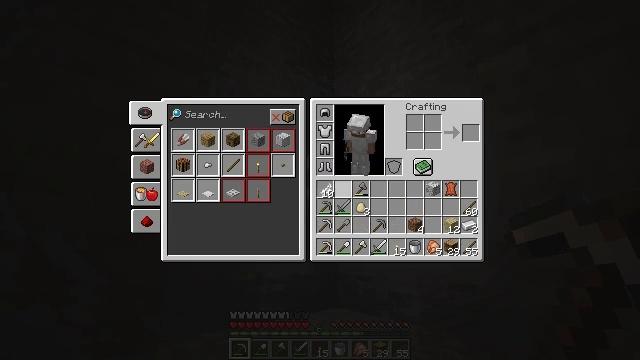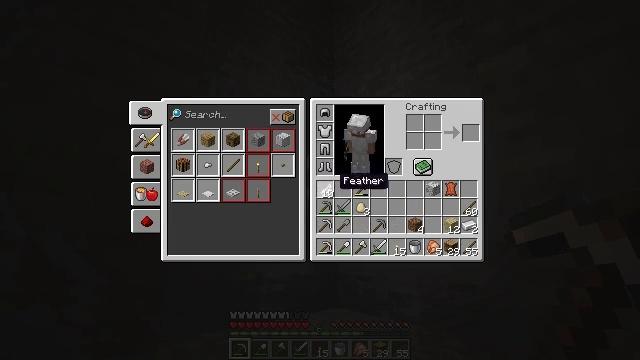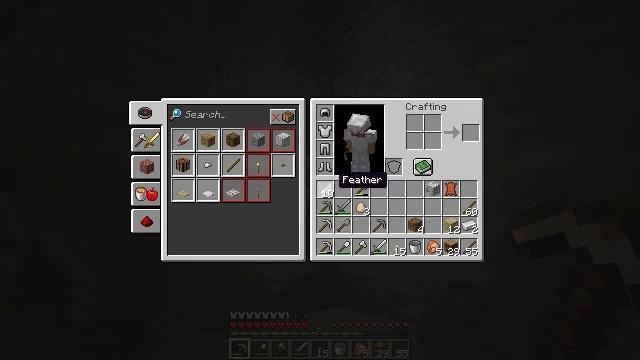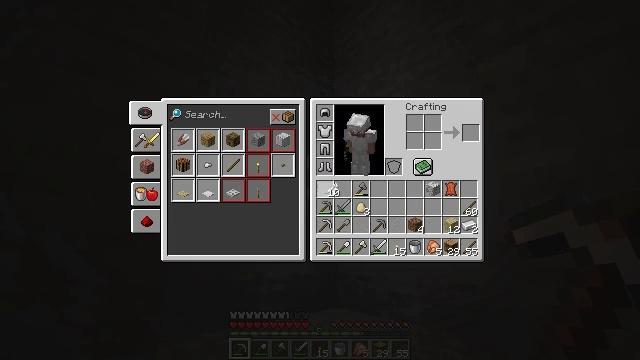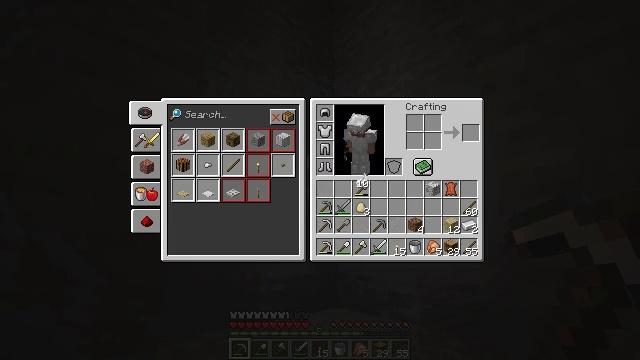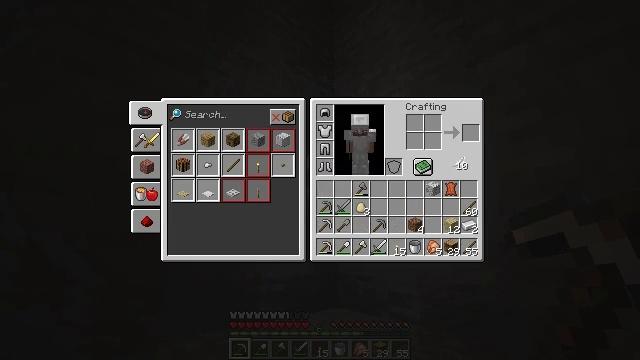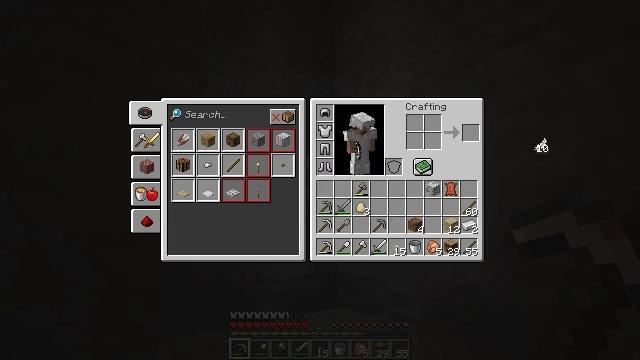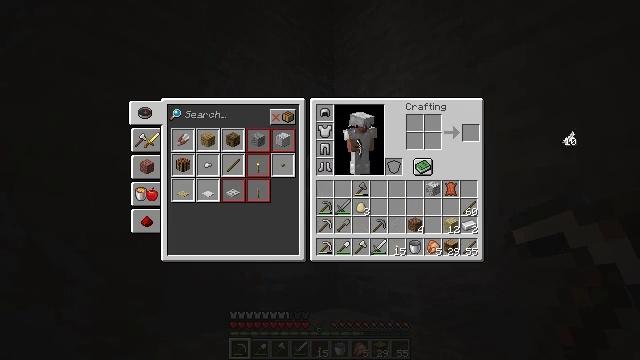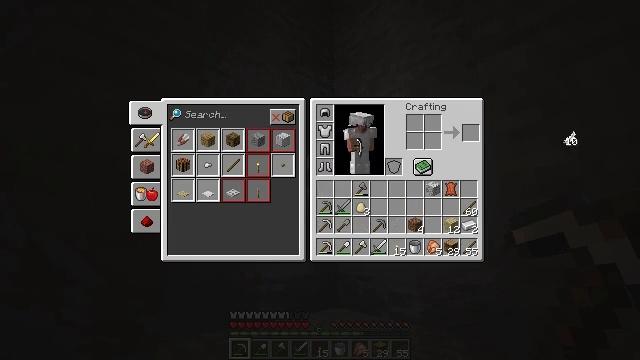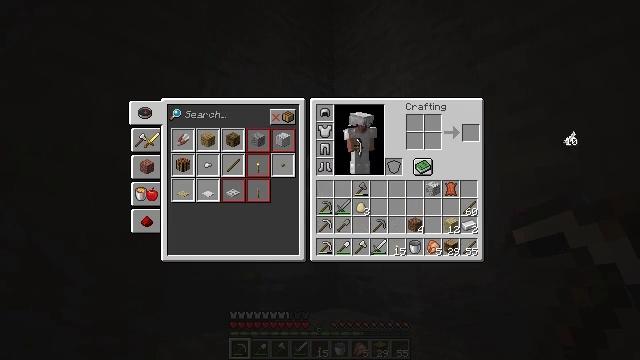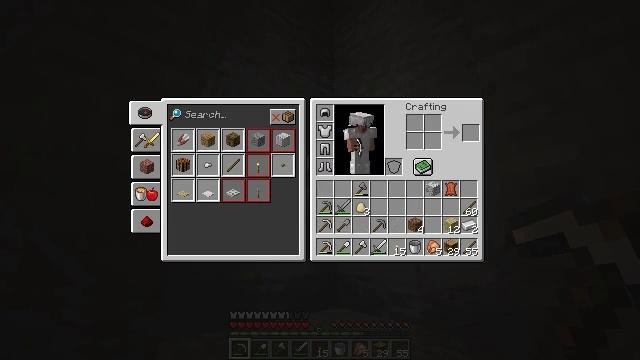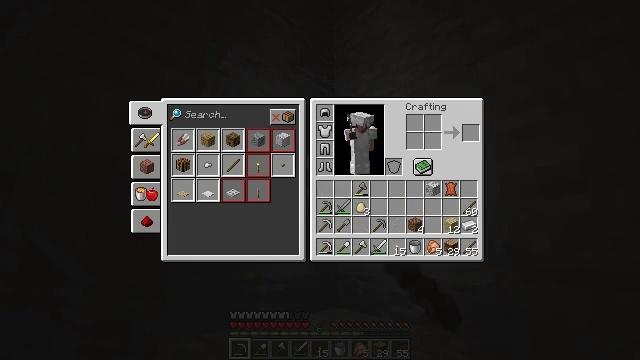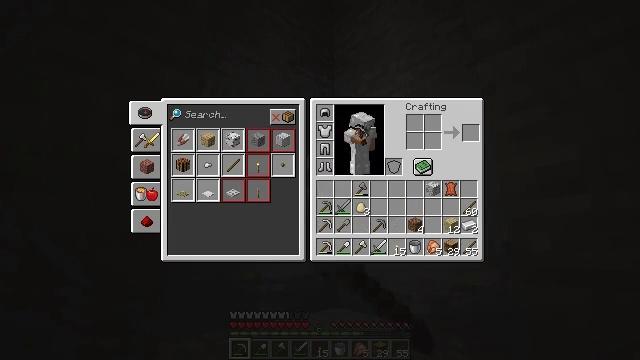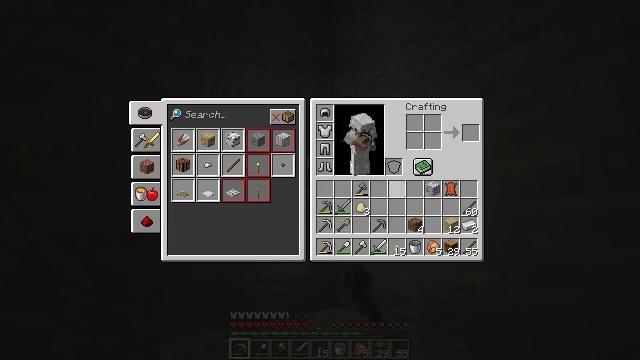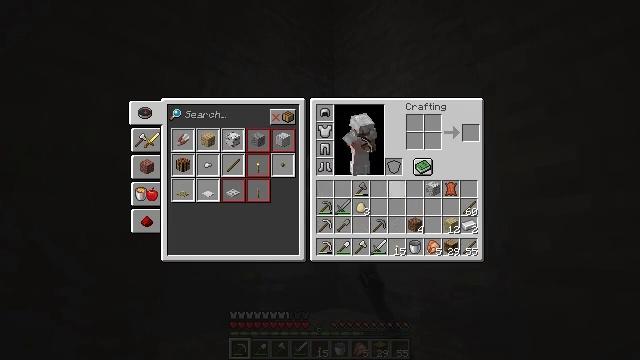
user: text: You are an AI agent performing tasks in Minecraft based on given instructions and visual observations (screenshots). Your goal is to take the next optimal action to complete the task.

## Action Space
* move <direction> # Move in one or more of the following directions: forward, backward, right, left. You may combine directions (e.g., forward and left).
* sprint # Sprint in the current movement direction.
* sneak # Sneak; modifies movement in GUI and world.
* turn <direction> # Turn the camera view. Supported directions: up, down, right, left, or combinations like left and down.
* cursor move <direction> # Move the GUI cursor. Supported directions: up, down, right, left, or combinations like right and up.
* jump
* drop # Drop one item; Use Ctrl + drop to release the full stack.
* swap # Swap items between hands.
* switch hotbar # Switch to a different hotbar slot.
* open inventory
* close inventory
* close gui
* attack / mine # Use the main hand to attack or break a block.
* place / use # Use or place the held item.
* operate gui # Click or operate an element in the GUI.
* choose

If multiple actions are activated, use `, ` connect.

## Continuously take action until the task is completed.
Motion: motion action
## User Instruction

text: Remove a feather from the inventory.
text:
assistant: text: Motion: no_op
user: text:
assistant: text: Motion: no_op
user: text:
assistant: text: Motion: operate gui
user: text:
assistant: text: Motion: cursor move right and up, operate gui
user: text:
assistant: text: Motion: cursor move right and up
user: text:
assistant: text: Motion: cursor move right and up
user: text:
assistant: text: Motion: cursor move right and up, operate gui
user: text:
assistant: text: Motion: operate gui
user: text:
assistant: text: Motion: operate gui
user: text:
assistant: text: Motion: cursor move left
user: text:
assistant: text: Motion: cursor move left and down
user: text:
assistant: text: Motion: cursor move left and down
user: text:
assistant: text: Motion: cursor move left
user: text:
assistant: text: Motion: no_op
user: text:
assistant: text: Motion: no_op